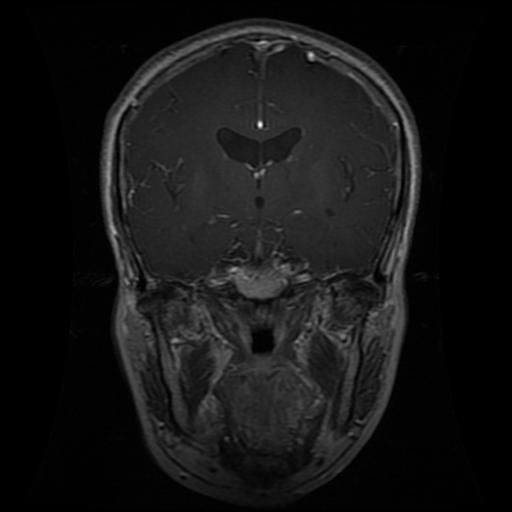
Label: glioma